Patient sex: M
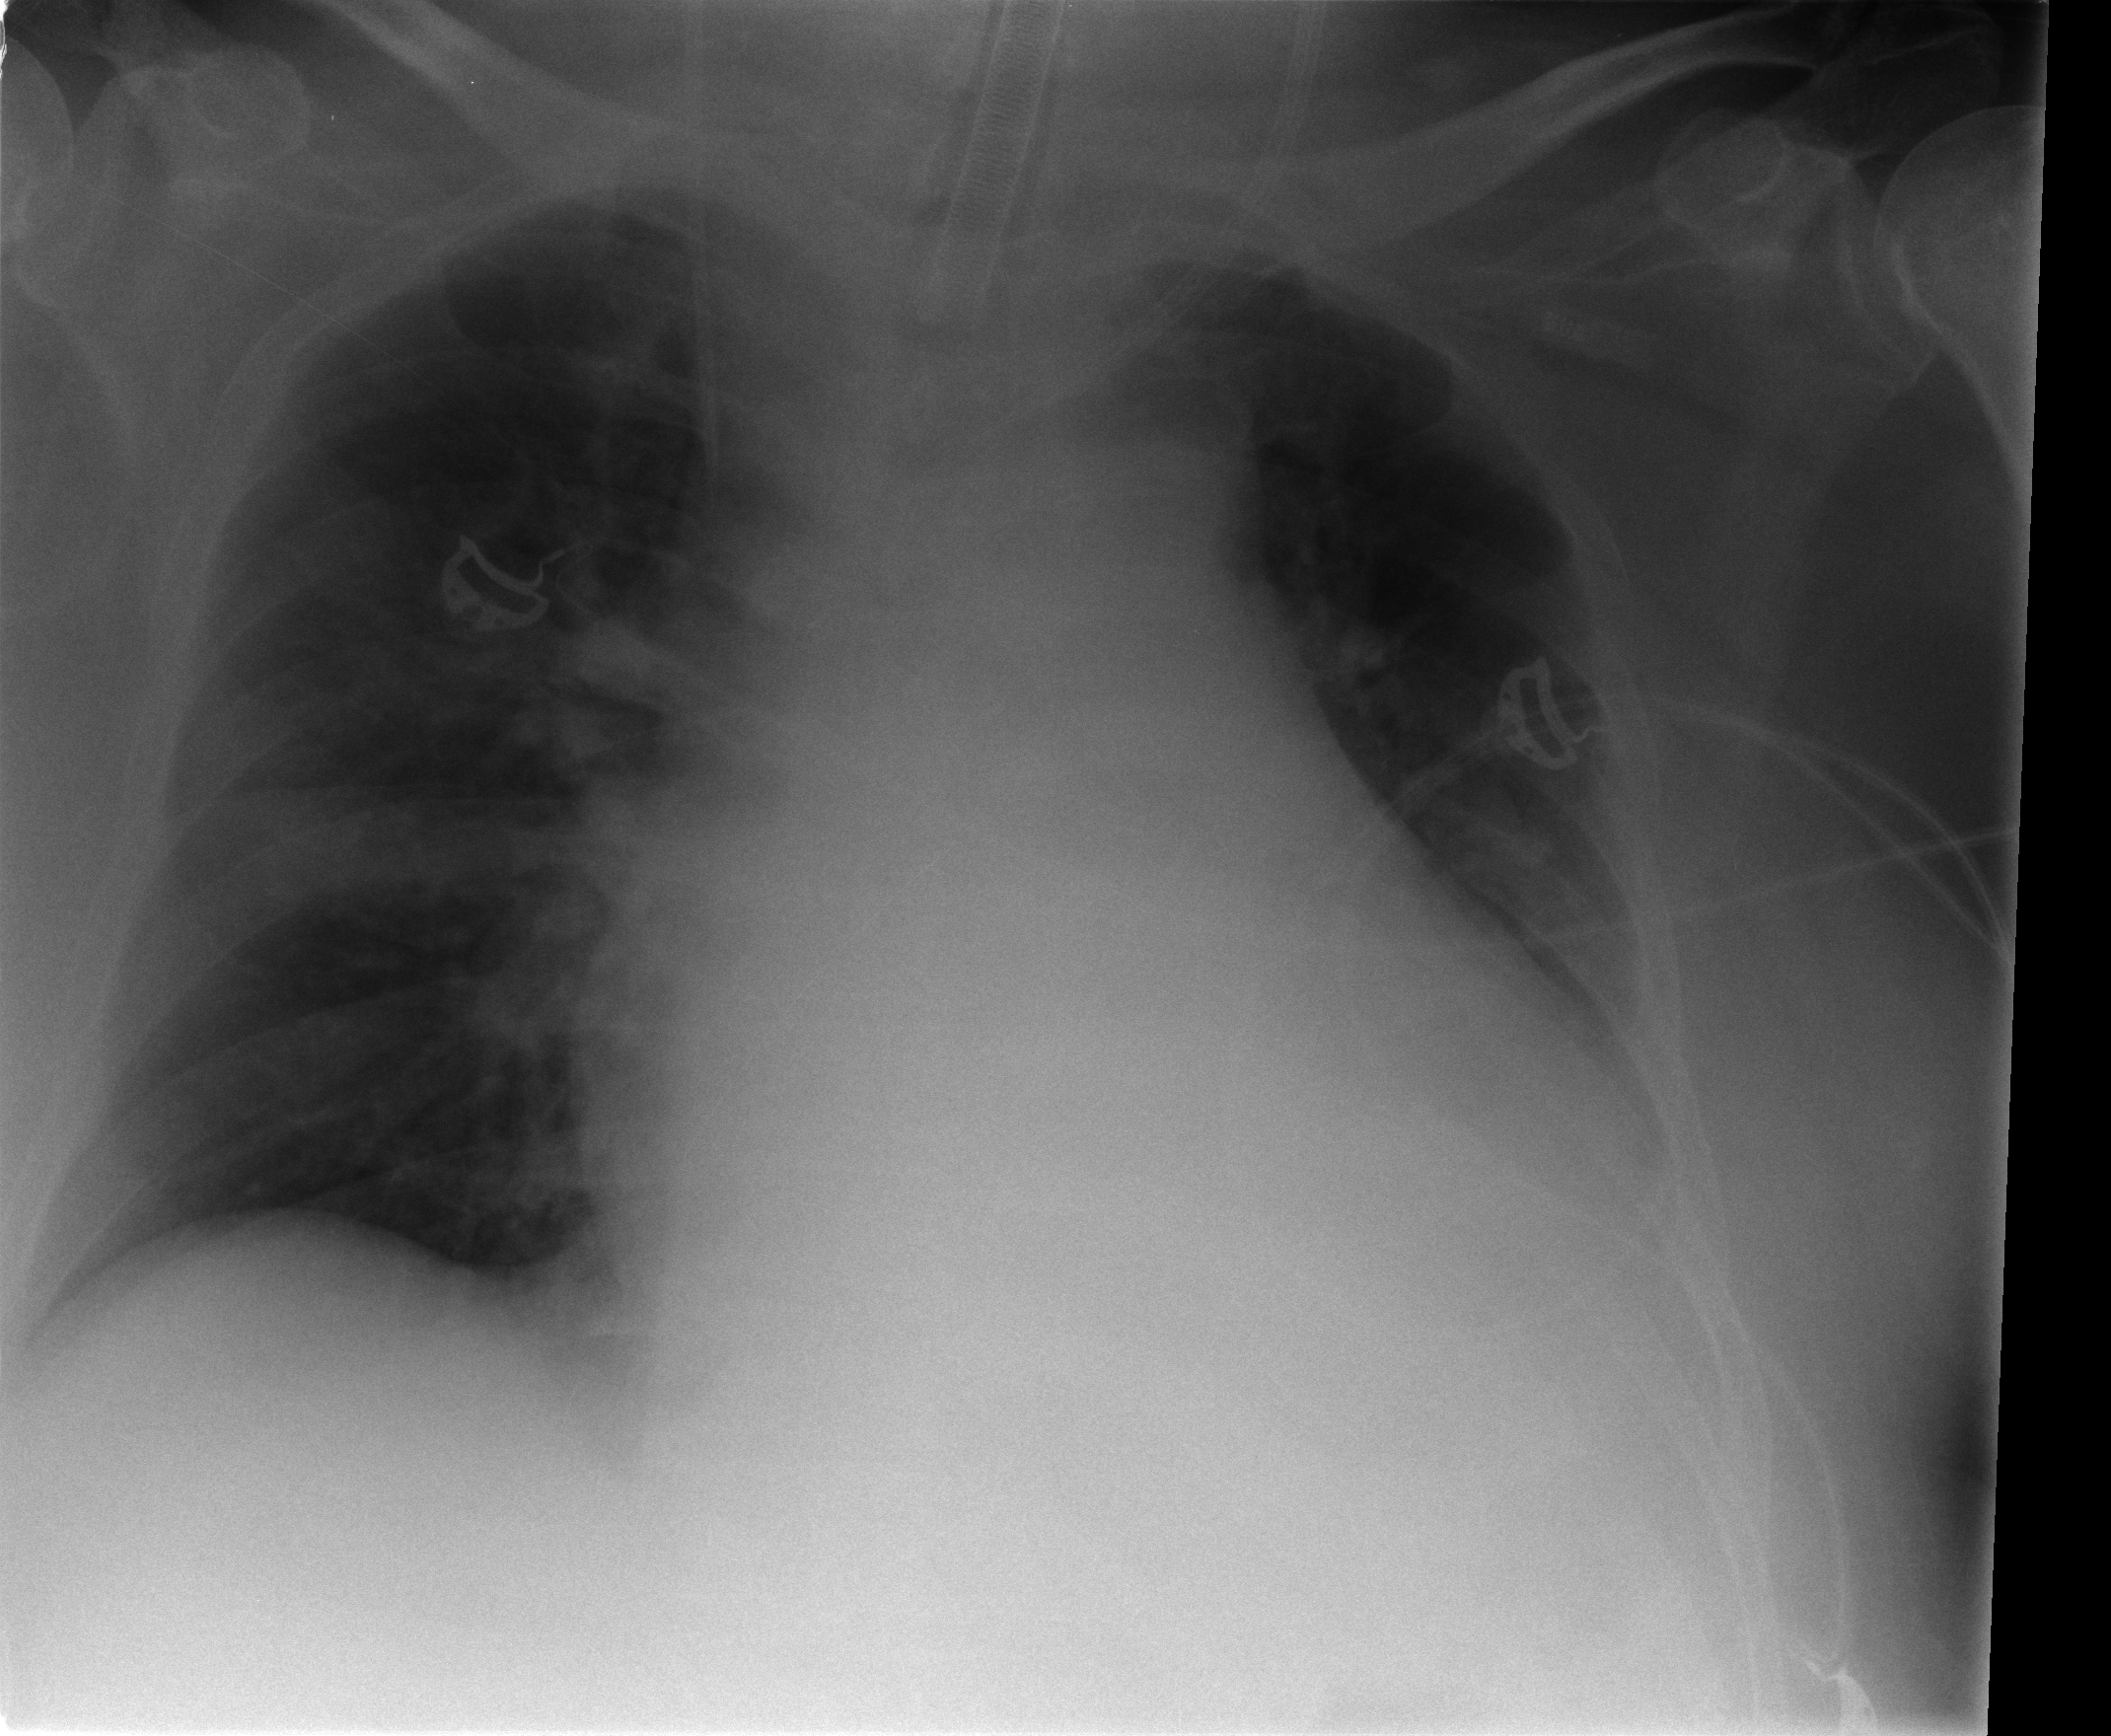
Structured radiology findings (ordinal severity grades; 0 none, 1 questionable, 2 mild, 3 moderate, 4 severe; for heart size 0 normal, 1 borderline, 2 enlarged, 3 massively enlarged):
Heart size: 2
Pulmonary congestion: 2
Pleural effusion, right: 0
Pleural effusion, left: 2
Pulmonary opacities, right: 2
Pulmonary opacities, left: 2
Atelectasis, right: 1
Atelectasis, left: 1